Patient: sex M, age 66
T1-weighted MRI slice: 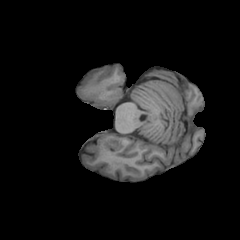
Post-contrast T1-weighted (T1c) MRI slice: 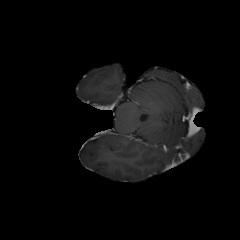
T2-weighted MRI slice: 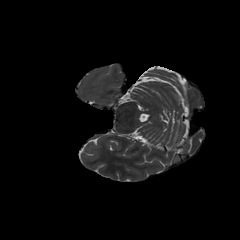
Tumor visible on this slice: no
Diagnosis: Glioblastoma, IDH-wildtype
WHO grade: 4